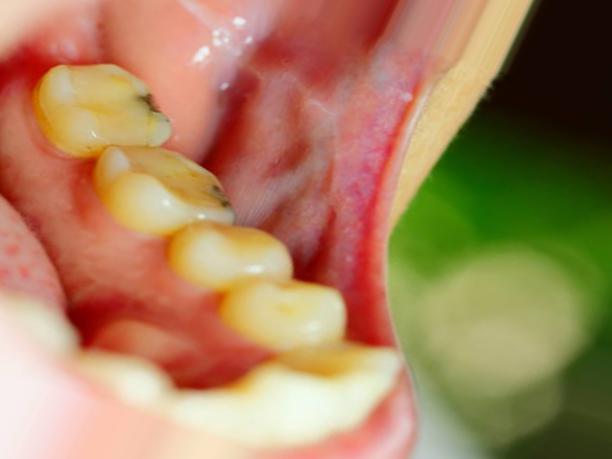
Condition: Caries